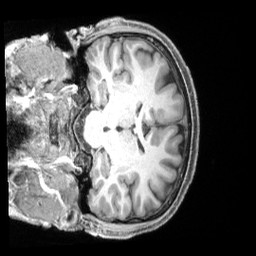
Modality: T1w
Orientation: coronal
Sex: male
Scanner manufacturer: siemens
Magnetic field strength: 3 T
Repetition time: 2.4 s
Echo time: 0.00222 s